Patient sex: M
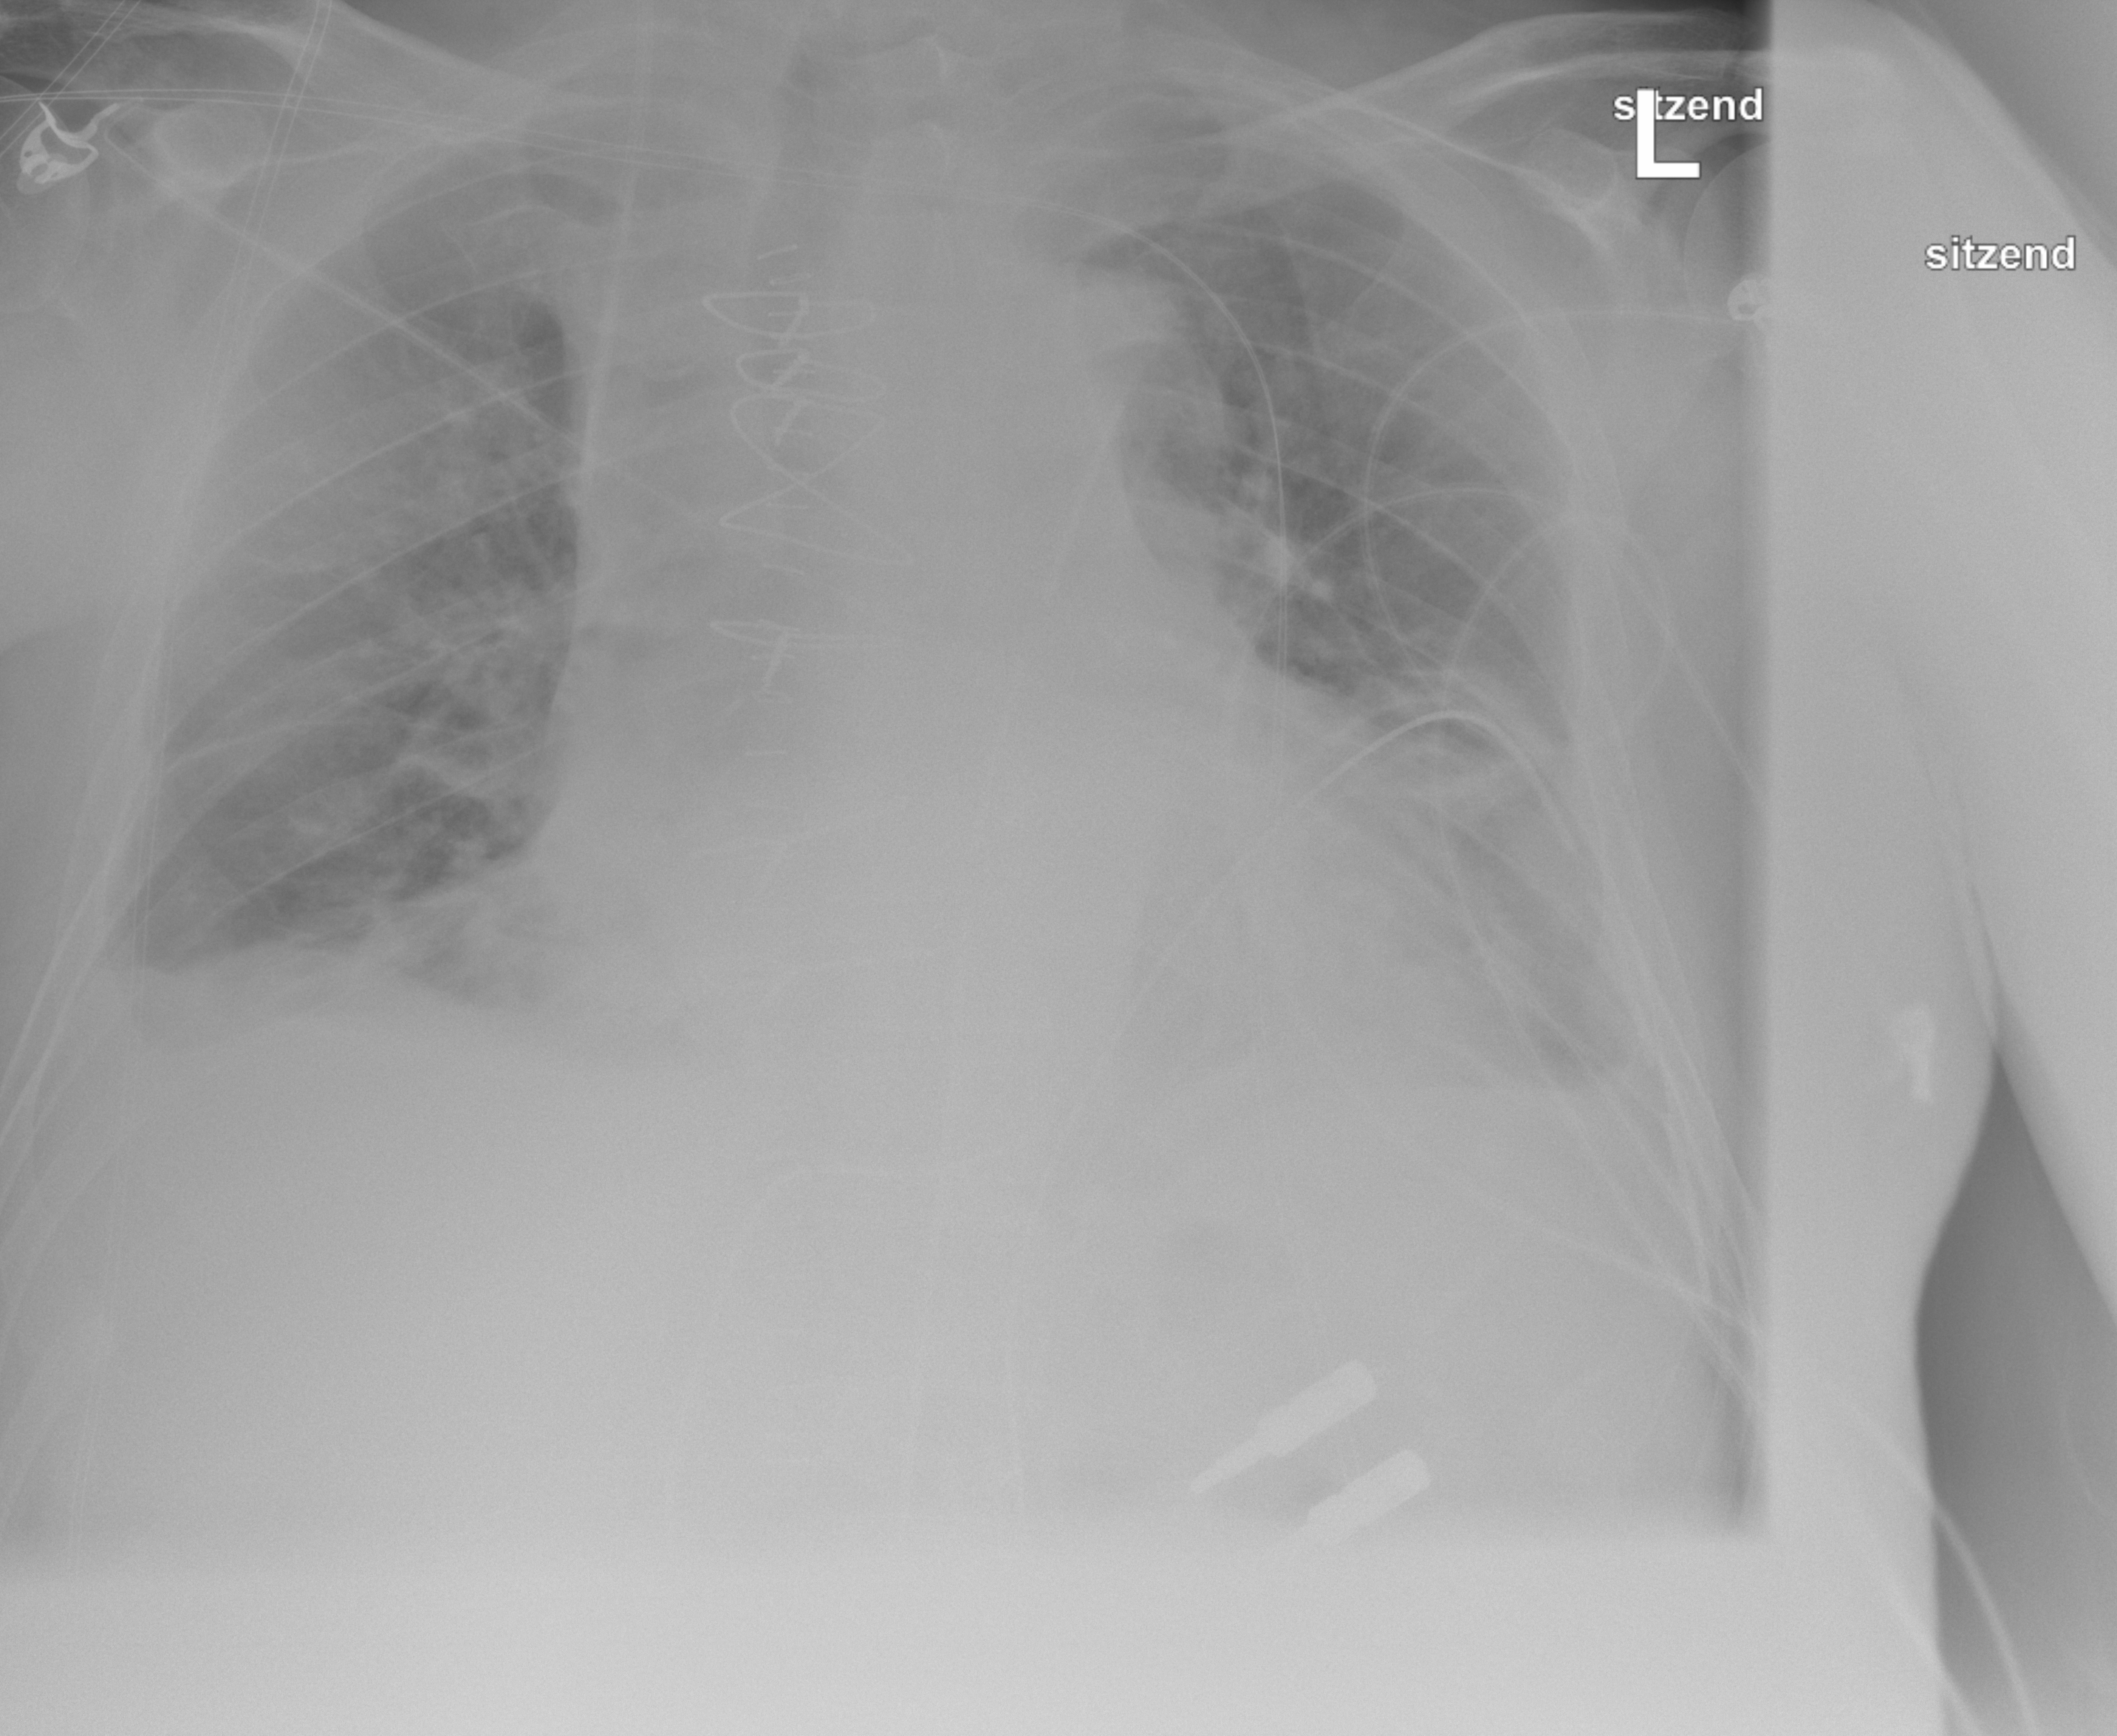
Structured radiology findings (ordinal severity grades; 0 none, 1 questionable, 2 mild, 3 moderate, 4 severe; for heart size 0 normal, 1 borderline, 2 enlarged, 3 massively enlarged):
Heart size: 2
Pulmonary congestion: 0
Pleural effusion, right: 2
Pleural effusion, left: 2
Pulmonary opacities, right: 0
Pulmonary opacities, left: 0
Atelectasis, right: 2
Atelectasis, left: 2